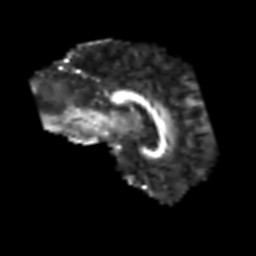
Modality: FA
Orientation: sagittal
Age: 63
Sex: male
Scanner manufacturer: siemens
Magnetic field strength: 3 T
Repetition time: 3.2 s
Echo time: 0.081 s